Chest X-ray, PA view. Patient: 18 years old, sex F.
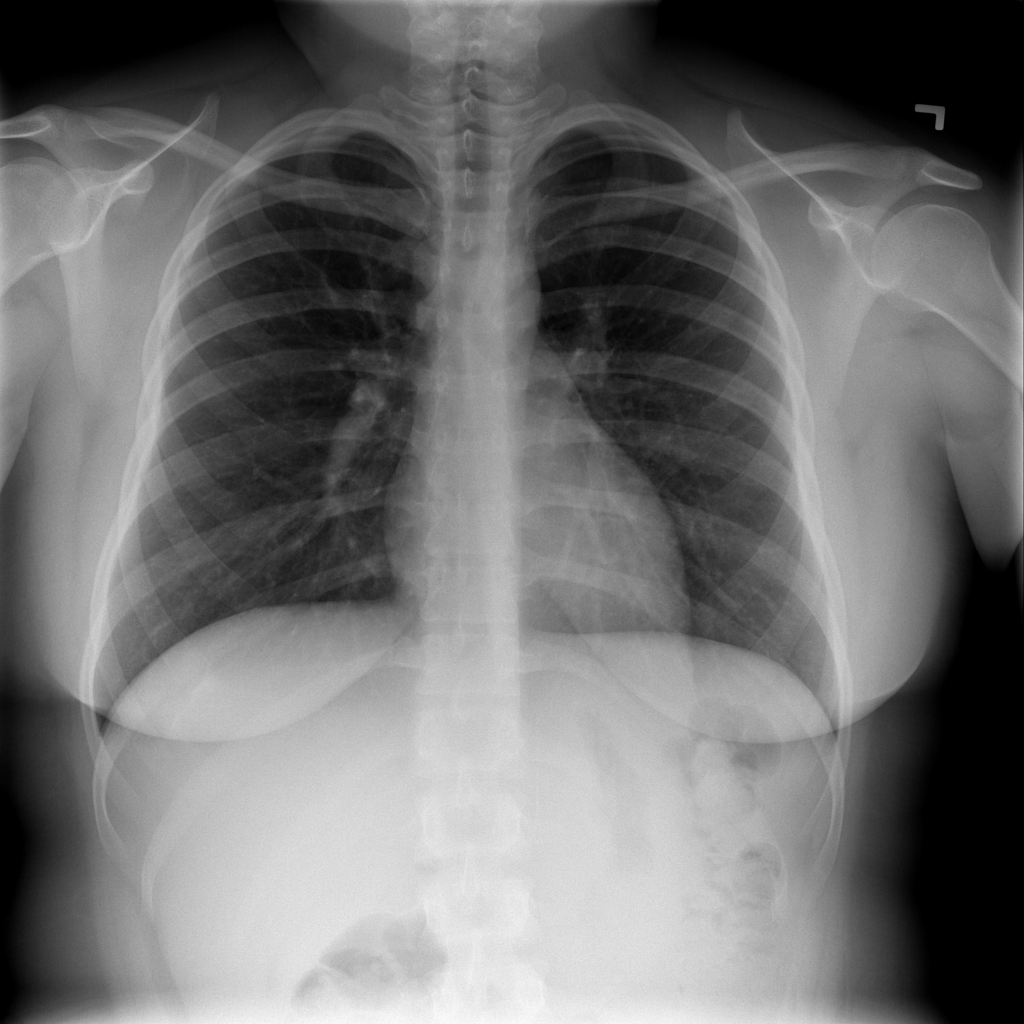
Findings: No Finding